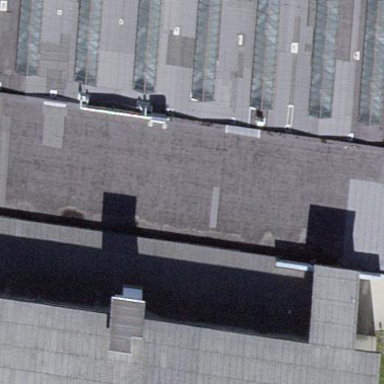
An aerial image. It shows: Industrial building.